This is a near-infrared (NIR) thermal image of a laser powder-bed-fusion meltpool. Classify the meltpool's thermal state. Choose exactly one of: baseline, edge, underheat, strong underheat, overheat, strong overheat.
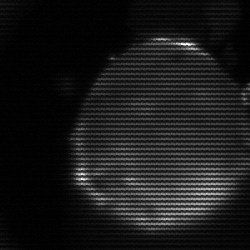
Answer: edge